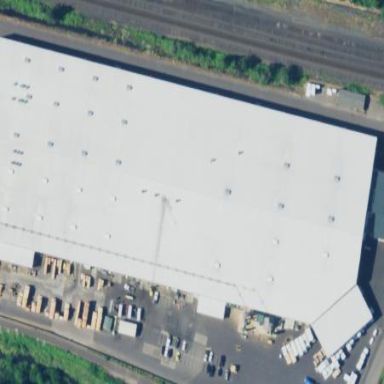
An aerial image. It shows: Industrial building.